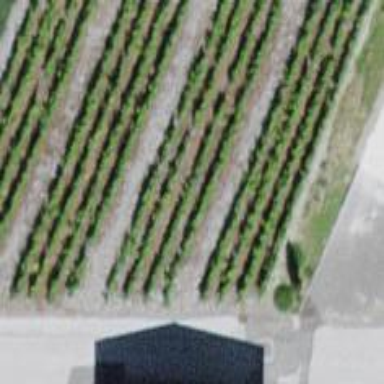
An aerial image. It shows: Vineyard growing grapes.